Question: Anyone able to explain how to create the fixed navigation bar in the link below using an unordered list exclusively with HTML5 and CSS3 (no JavaScript, jQuery and the like)? I've spent hours now trying to get it like my Photoshop mock-up, but with no joy.
The navigation bar is fixed and the content has a width of 1200px, automatically centred using
'margin-left: auto;'
'margin-right: auto;'
and all colours are indicated by hex values within the image.

Also, I'm aware of the compatibility issues with having a fixed navigation bar in older browsers, but this is for a college assignment, so no need to include browser hacks.
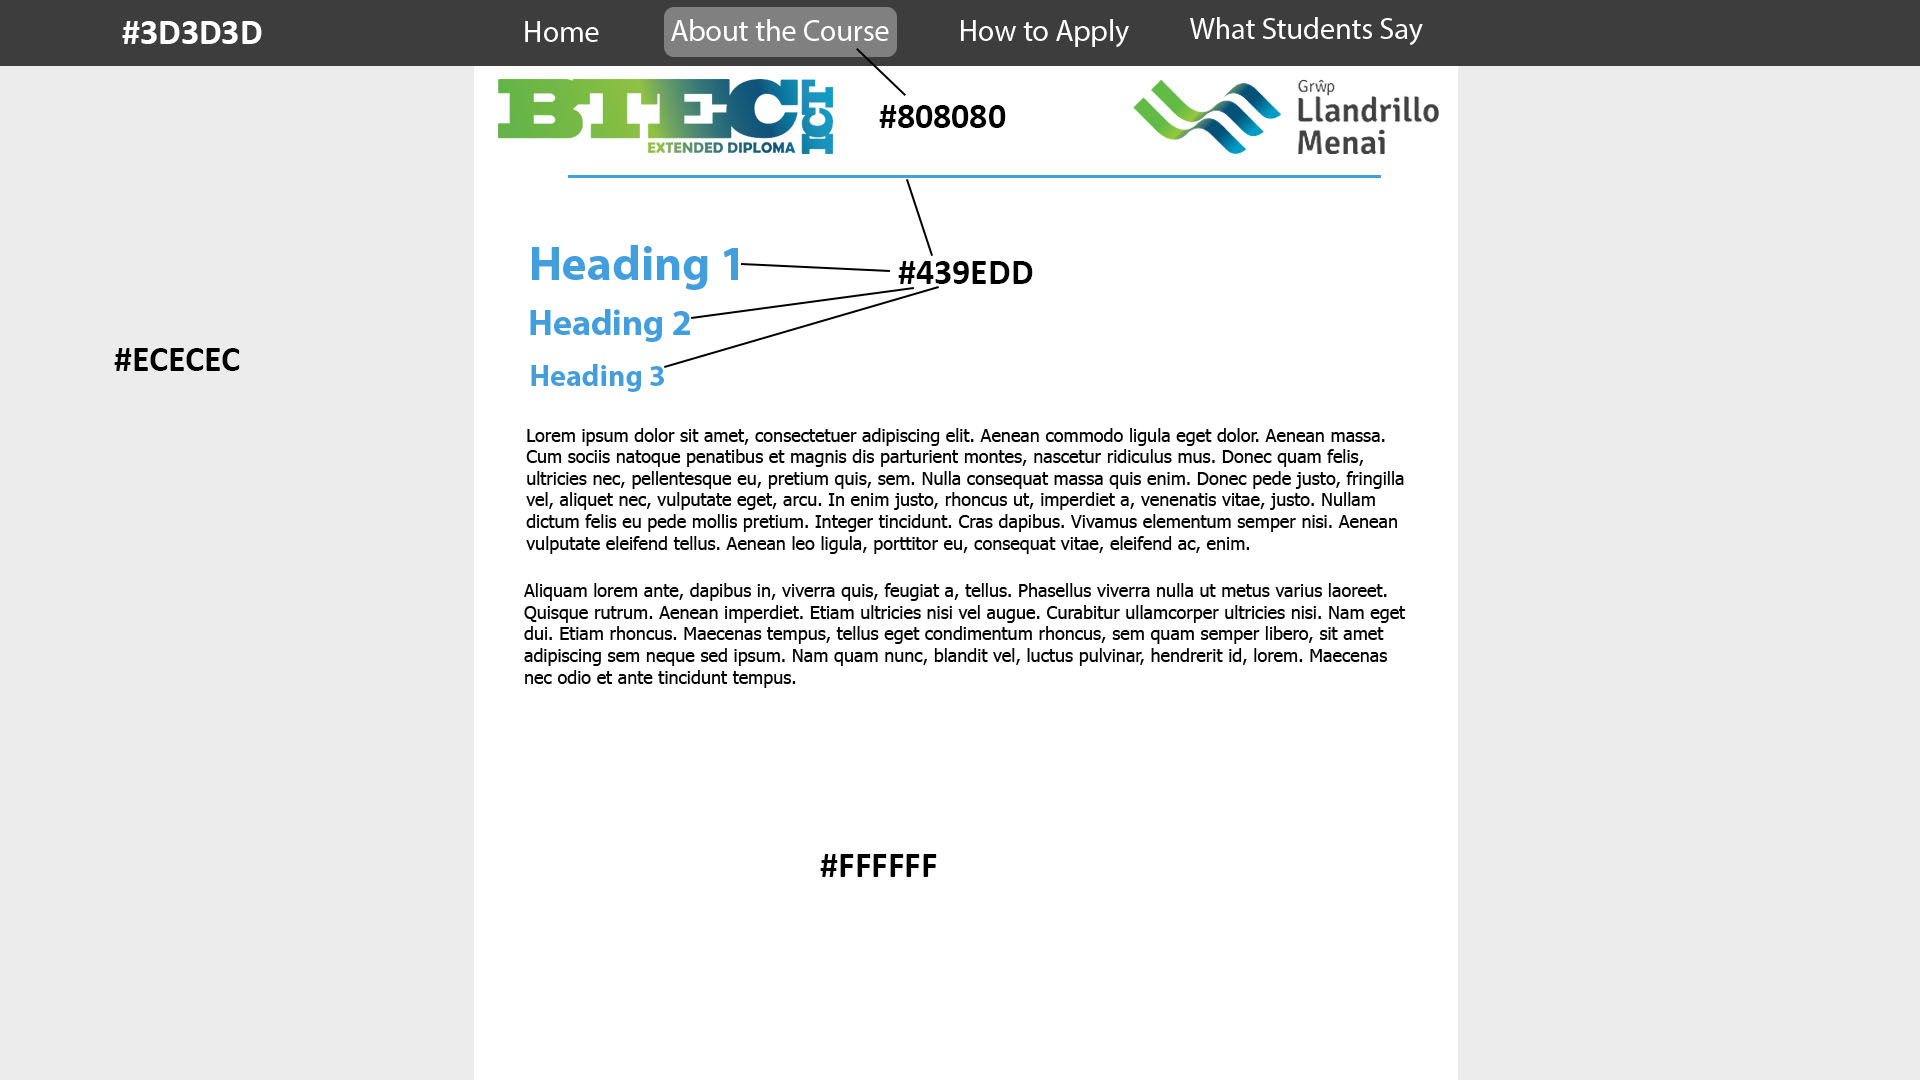
Answer: Something like this? <URL>
HTML:
'''
<div id="navbar">
<ul id="navbar-list">
<li>Home</li>
<li>About the Course</li>
<li>How to Apply</li>
<li>What Students Say</li>
</ul>
</div>
'''
CSS:
'''
*
{
margin: 0;
padding: 0;
}
#navbar-list
{
width: 1200px;
height: 100px;
list-style-type: none;
display: block;
background-color: #3d3d3d;
text-align: center;
}
li
{
display: inline-block;
margin-top: 35px;
color: #fff;
font-size: 24px;
margin-left: 25px;
border-radius: 5px;
cursor: pointer;
font-family: Sans-Serif;
}
li:hover
{
background-color: #808080;
}
'''